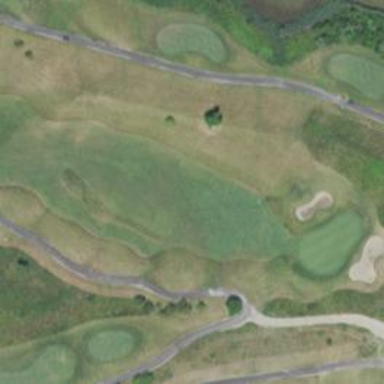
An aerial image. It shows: Golf hole.